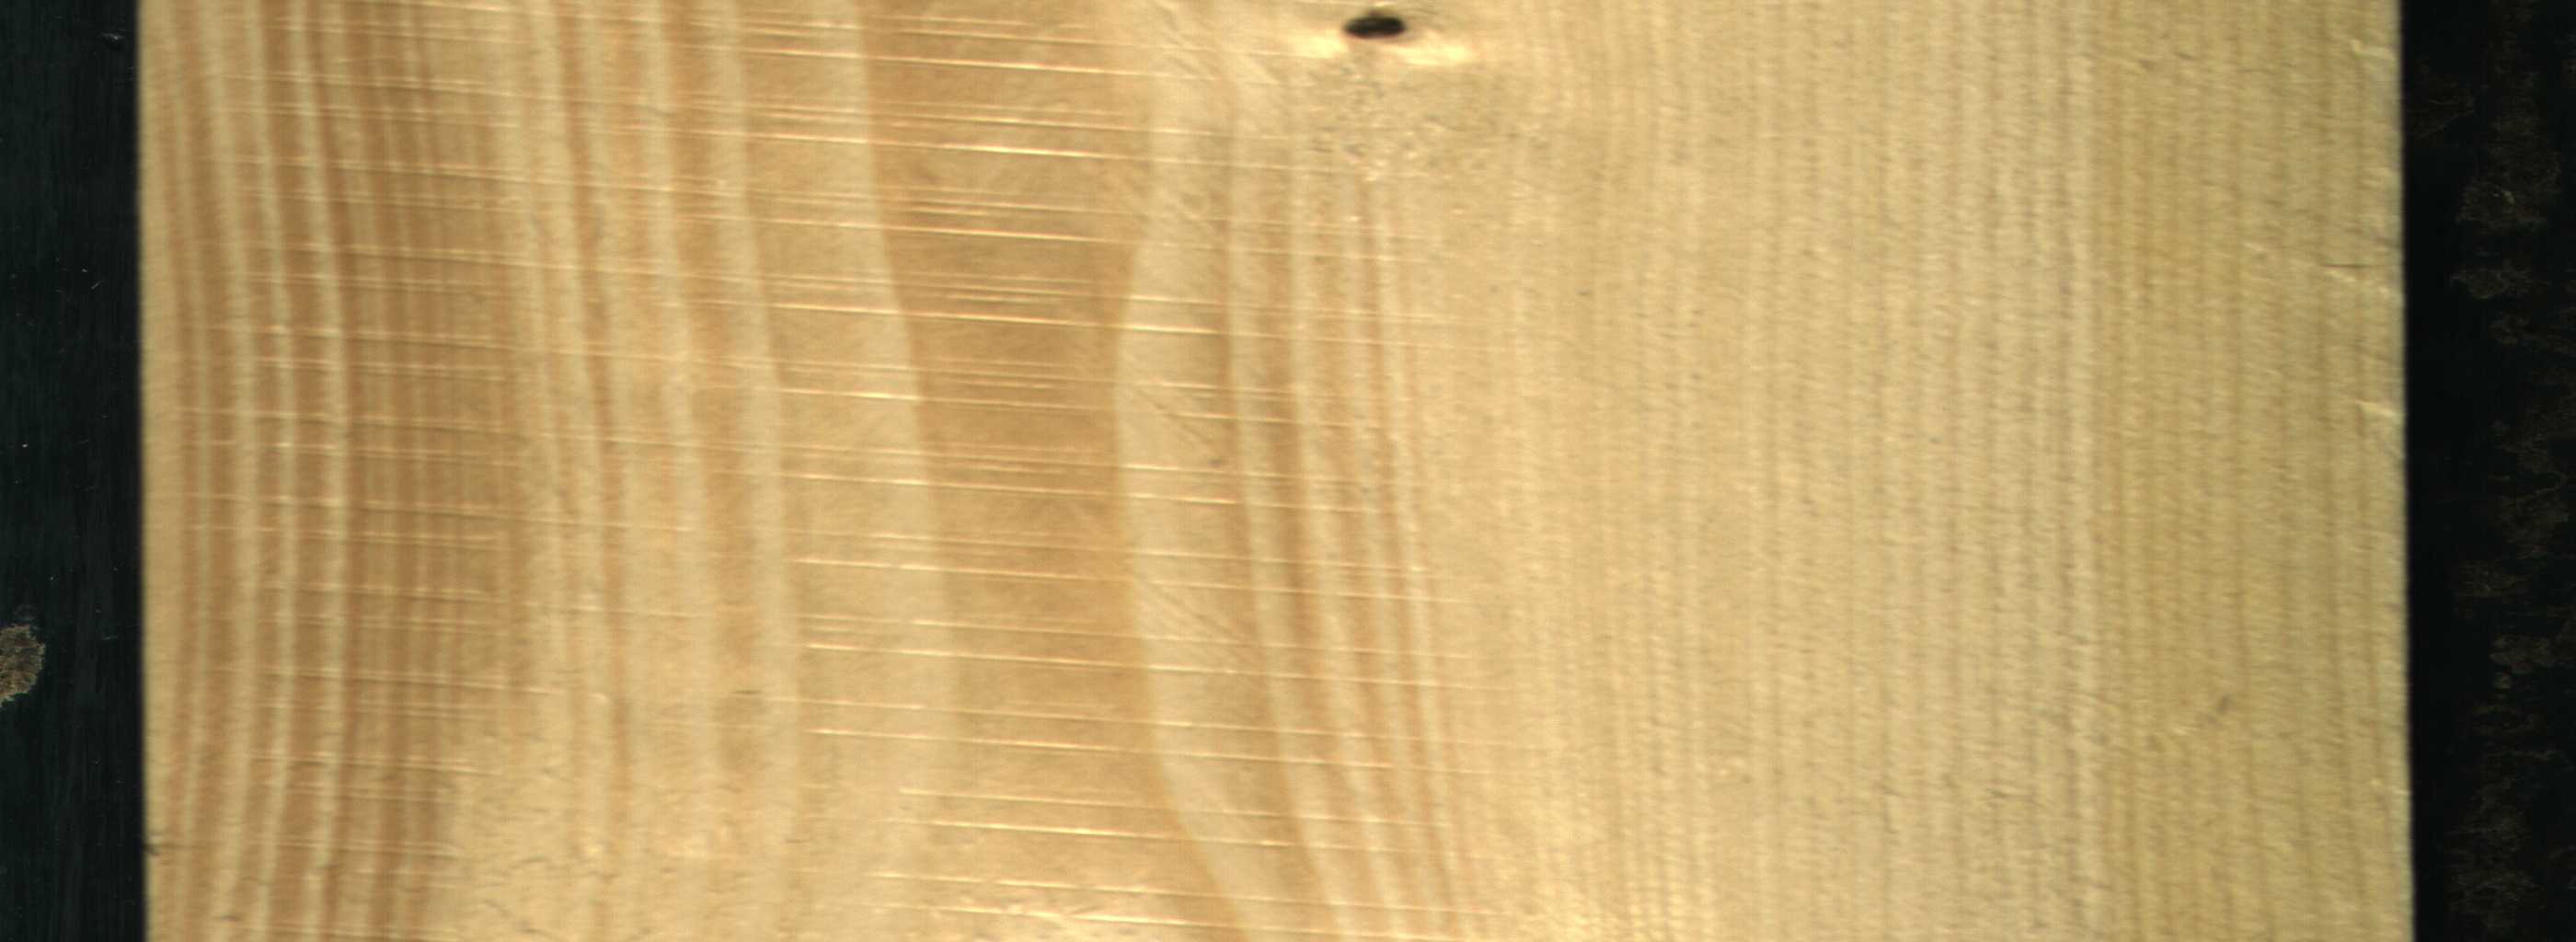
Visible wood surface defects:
Dead_Knot